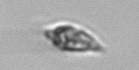
Label: Oxytoxum